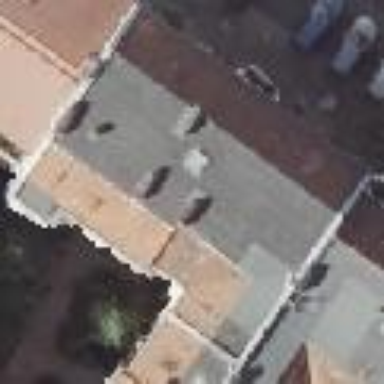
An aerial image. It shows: Residential building with distinctive double saltbox roof shape.